Question: I'm working on an iPhone app and got this strange things happening.
I have a property declared in my .h file:
'''
BOOL shouldProcessVenueListRequest;
@property(nonatomic, assign) BOOL shouldProcessVenueListRequest;
'''
So far, so good. Then in my implementation .m file:
'''
@synthesize shouldProcessVenueListRequest;
'''
This works perfectly well for about 20 other properties, but for this one, I'm getting an error in the implementation: "Parse Issue - Expected ';' after @synthesize" - and the error pointer is in the middle of the variable name - see the image.

I tried removing and re-adding this property manually; tried copy/paste variable name from .h - nothing worked. I'm totally confused about this now. Any help is greatly appreciated.
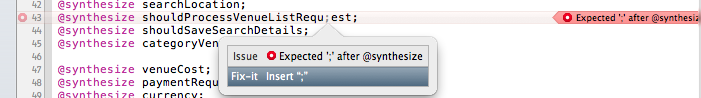
Answer: Thanks to all who replied. It turned out to be an issue with the XCode rather than anything wrong with my code. Apparently, when I was typing the code in, I was interrupted half-way into typing, so that error message was valid (at the time). Then, about an hour later I came back to it and completed typing - but for some reason XCode was stuck on this error message.
I did 'clean', then 'build' - didn't help. So I did 'clean' again and then closed project. When I reopened the project and did 'build' again - the error wasn't there any more.